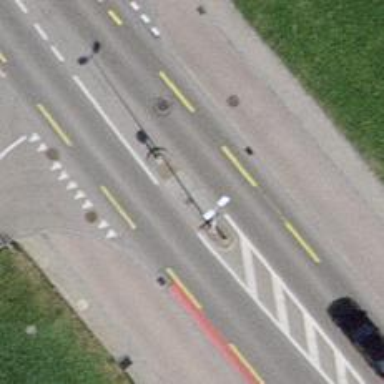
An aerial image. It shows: Uncontrolled crossing with central island on the road.